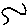
Label: zigzag